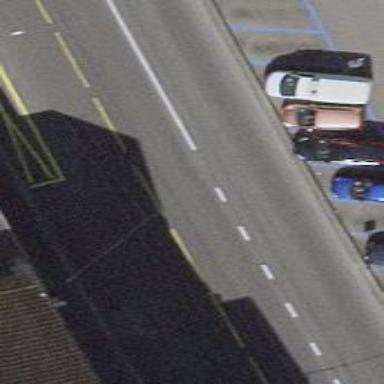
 there is cycleway that shares the bus lane."